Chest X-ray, AP view. Patient: 73 years old, sex F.
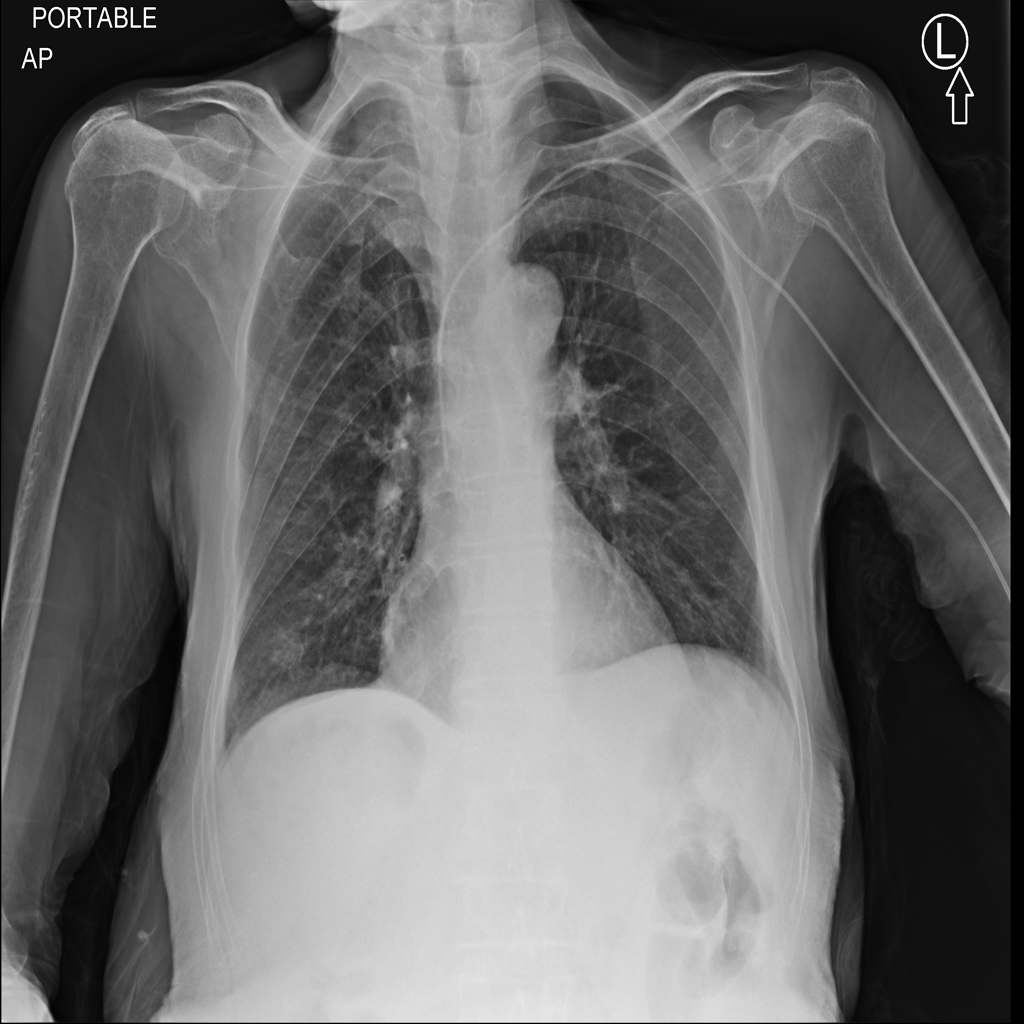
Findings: Nodule